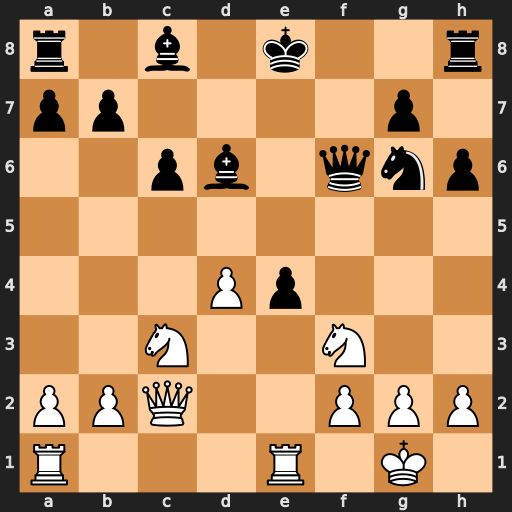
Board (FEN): r1b1k2r/pp4p1/2pb1qnp/8/3Pp3/2N2N2/PPQ2PPP/R3R1K1
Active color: w
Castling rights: kq
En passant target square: -
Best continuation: Nxe4 O-O Nxf6+